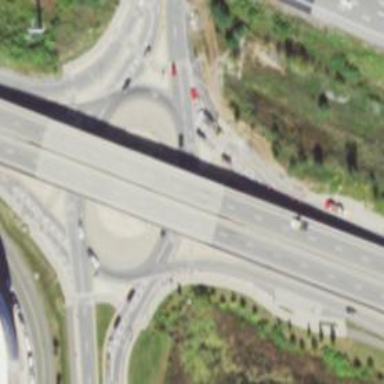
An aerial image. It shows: Roundabout on primary highway.